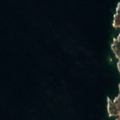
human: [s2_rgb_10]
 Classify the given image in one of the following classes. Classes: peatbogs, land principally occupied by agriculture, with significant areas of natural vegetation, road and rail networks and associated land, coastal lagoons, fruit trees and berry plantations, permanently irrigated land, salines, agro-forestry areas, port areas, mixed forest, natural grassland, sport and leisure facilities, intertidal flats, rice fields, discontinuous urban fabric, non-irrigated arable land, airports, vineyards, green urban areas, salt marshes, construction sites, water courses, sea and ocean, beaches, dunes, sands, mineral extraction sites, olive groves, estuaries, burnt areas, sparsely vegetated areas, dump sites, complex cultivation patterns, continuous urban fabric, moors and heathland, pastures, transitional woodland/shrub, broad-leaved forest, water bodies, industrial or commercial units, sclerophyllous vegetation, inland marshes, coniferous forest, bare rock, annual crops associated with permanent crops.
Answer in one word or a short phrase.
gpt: bare rock, sea and ocean